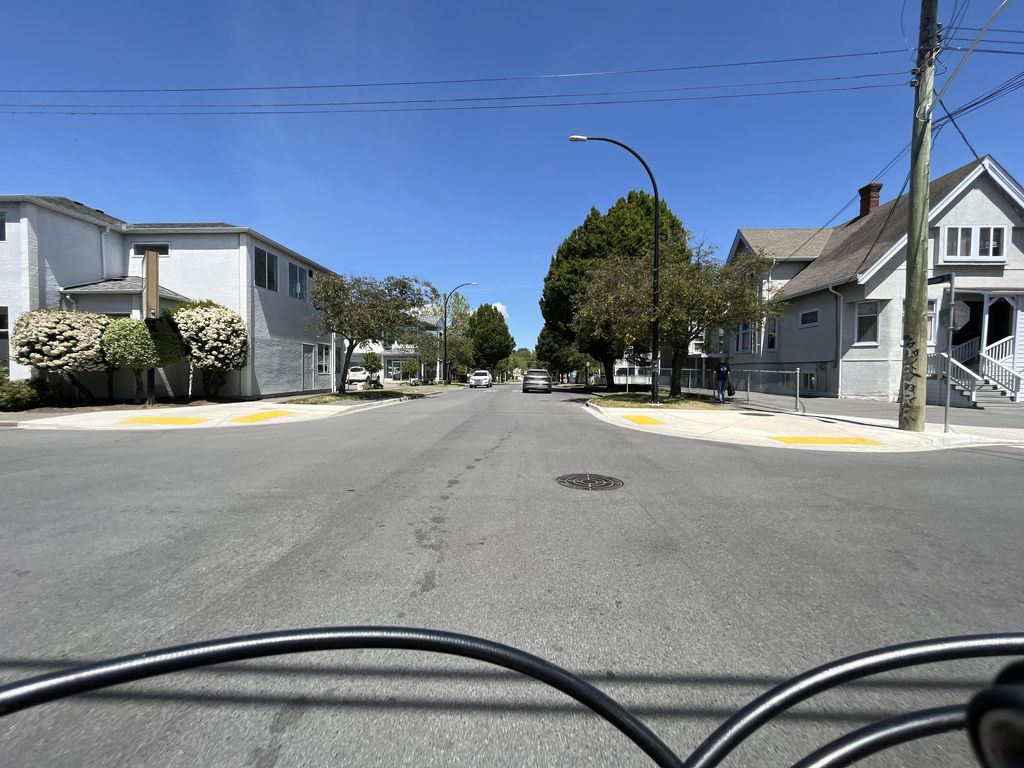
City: victoria